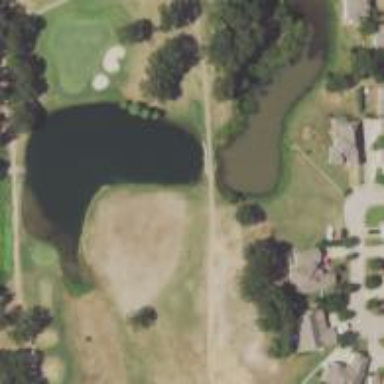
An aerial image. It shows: Water hazard on golf course. The hazard is natural water feature.